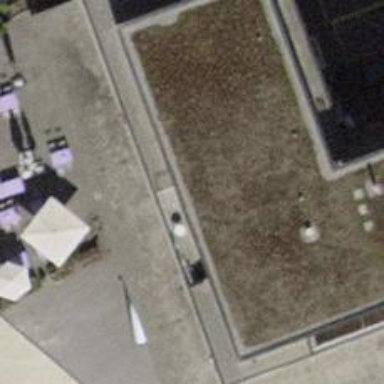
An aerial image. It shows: Toilets.